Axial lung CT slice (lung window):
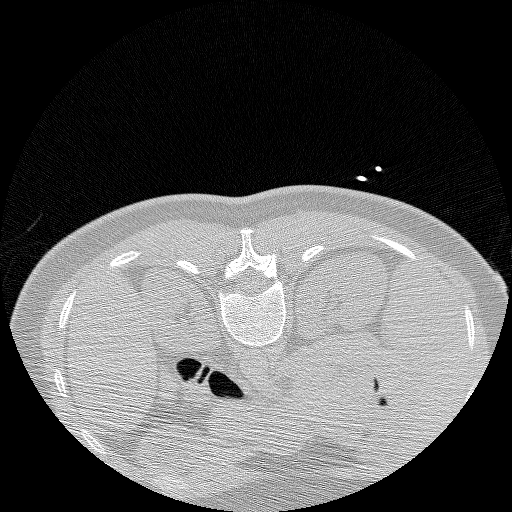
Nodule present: no